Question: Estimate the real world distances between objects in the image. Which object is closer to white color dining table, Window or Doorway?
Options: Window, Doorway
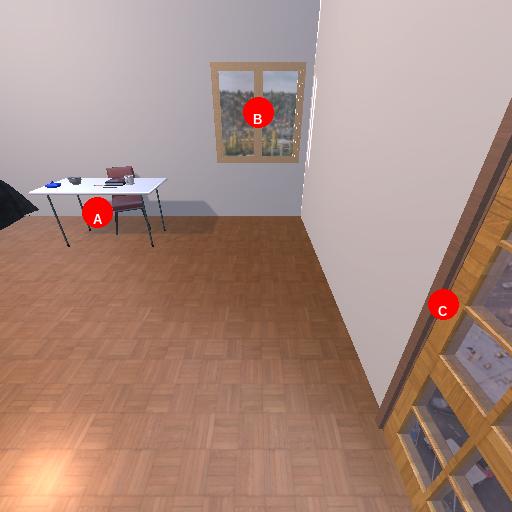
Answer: Window